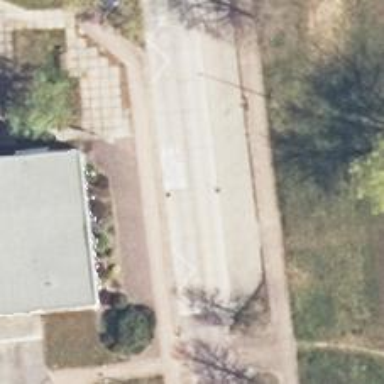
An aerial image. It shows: Tertiary road.